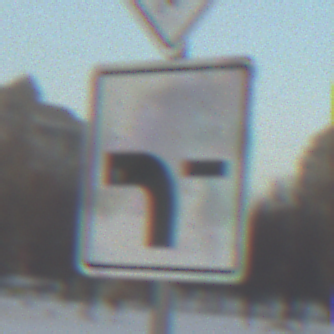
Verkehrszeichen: VerlaufVorfahrtsstrasse6
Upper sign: Vorfahrtsstrasse
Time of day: SunriseSunset
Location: Outdoor (Nature)
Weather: PartlyCloudy
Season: NotSpecified
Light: Natural